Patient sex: M
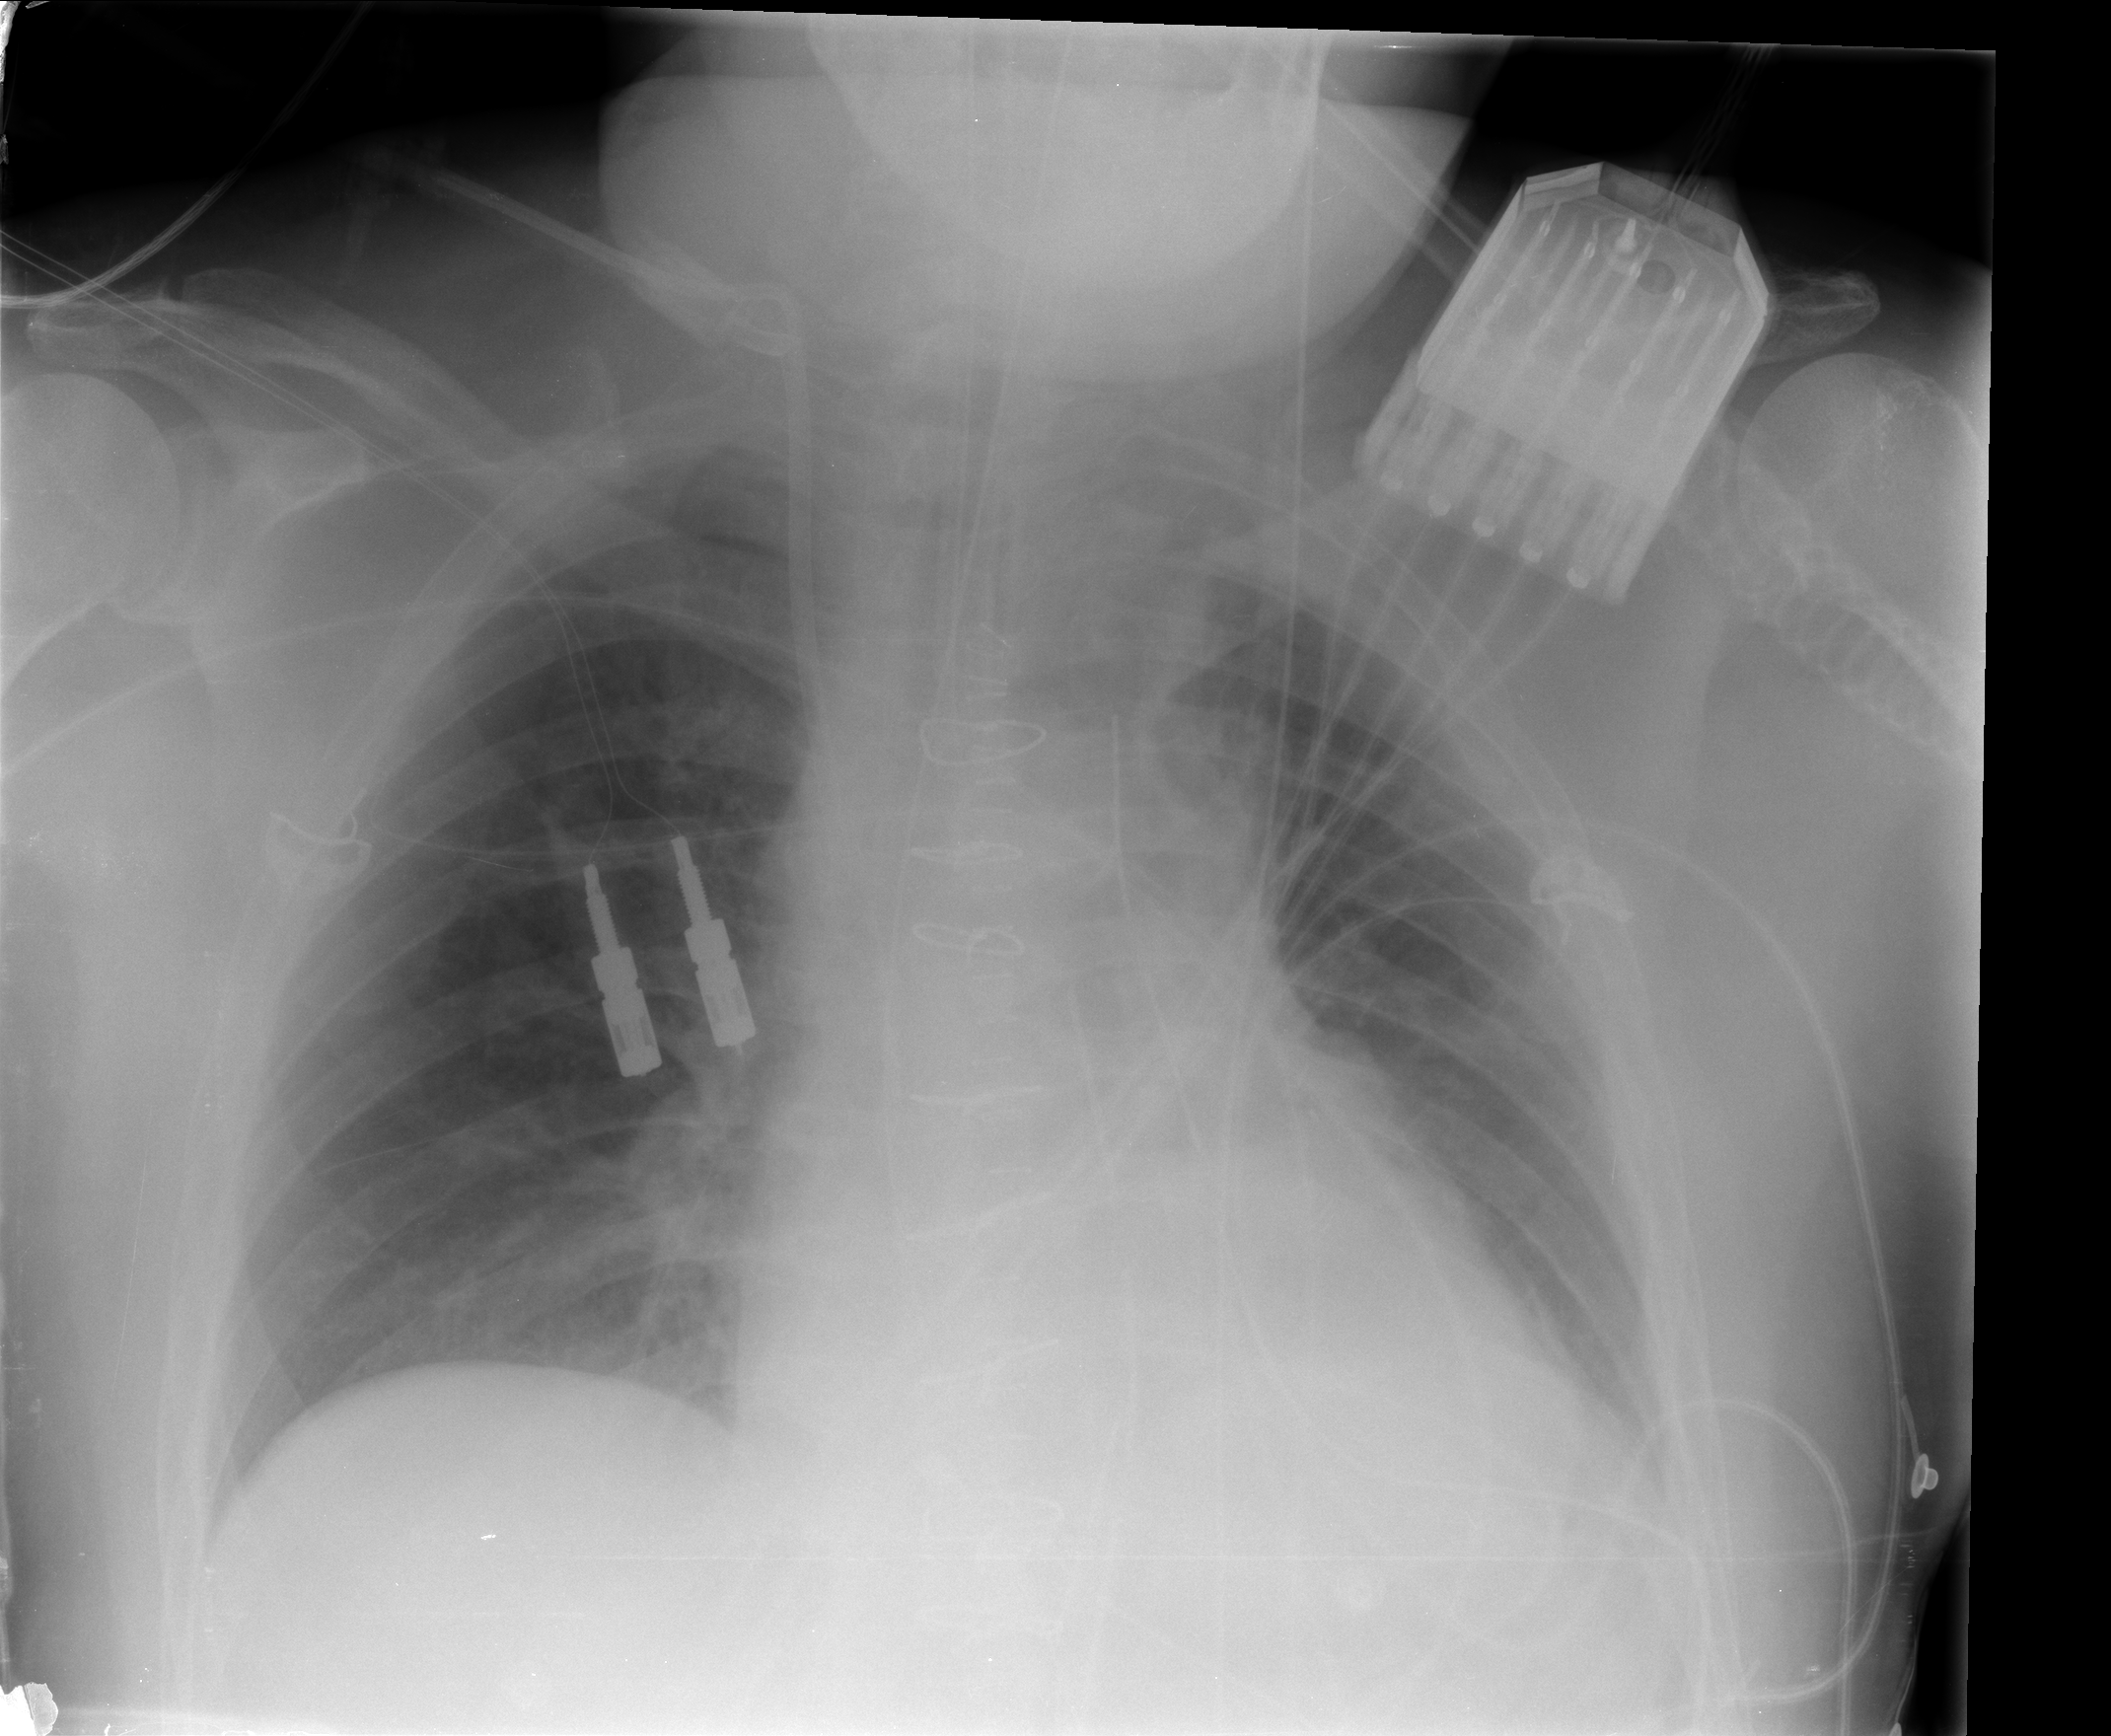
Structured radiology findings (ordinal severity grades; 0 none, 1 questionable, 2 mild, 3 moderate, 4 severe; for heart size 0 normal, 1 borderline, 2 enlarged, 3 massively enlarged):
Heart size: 2
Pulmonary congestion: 2
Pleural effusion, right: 0
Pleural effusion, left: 2
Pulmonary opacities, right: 0
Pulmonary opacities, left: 0
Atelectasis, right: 0
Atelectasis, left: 0